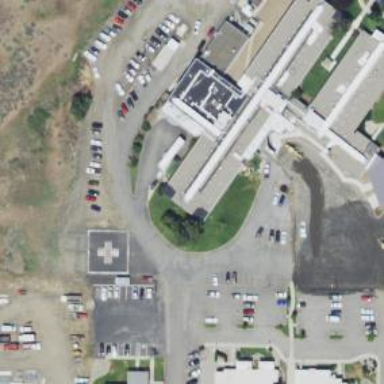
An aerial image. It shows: Hospital building.